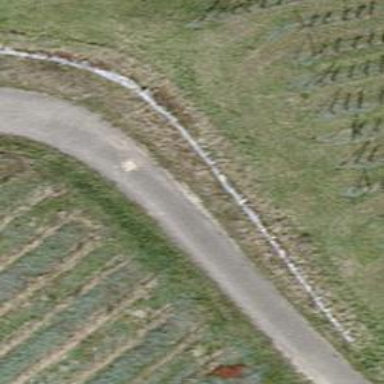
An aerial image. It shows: Asphalt track with grade 1 tracktype.